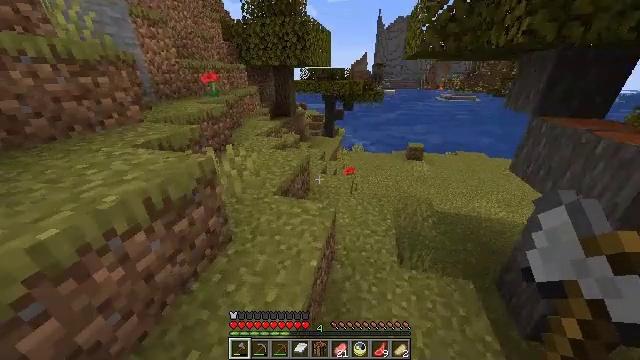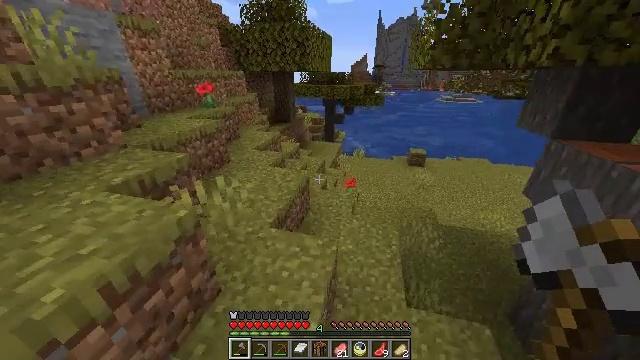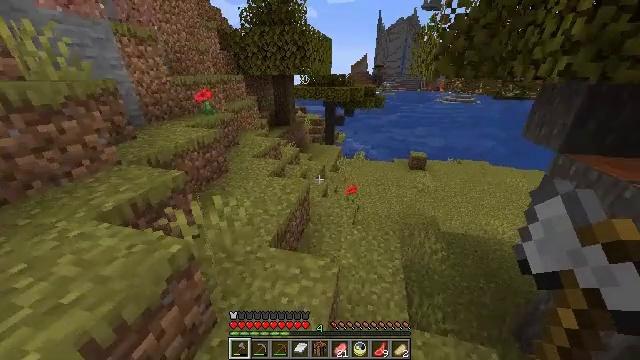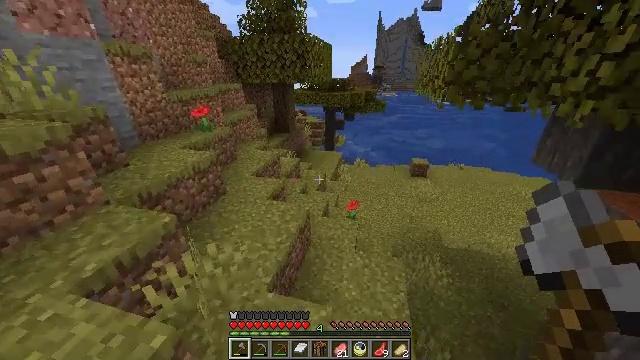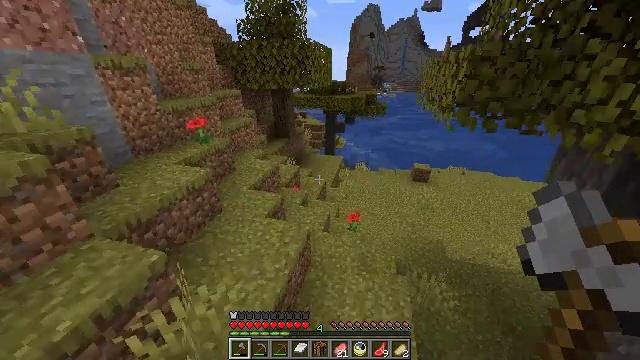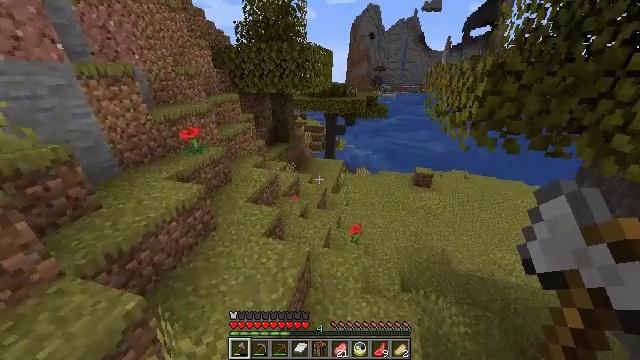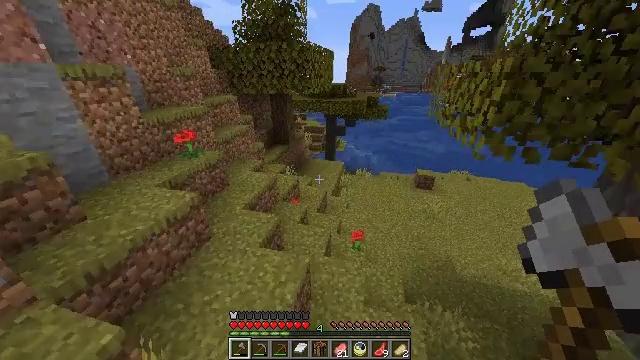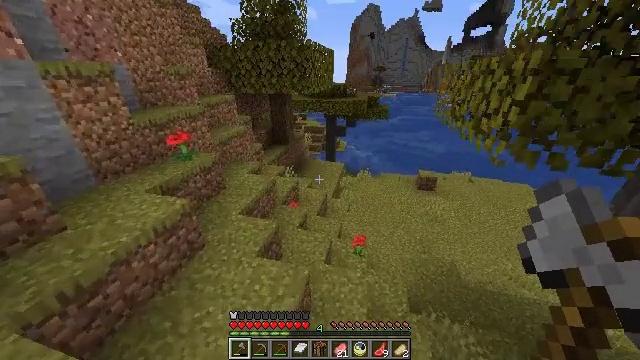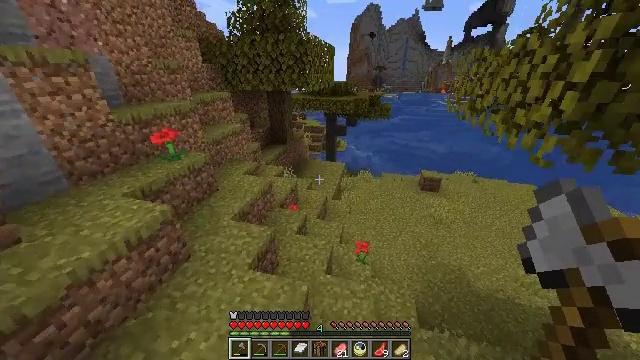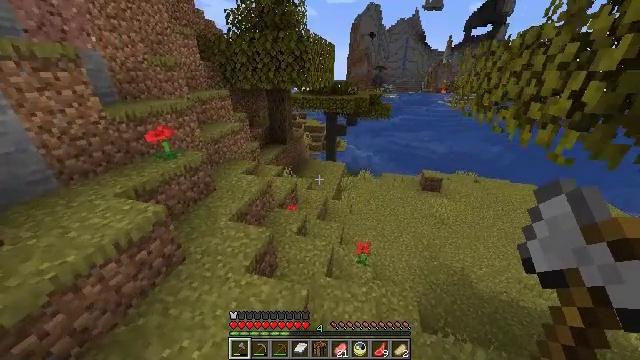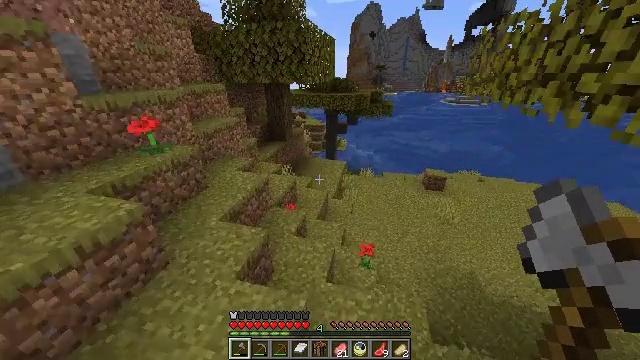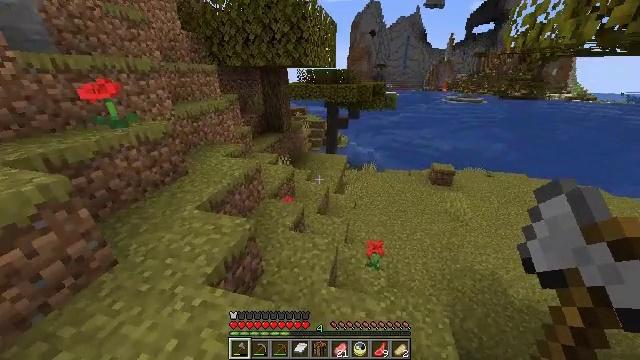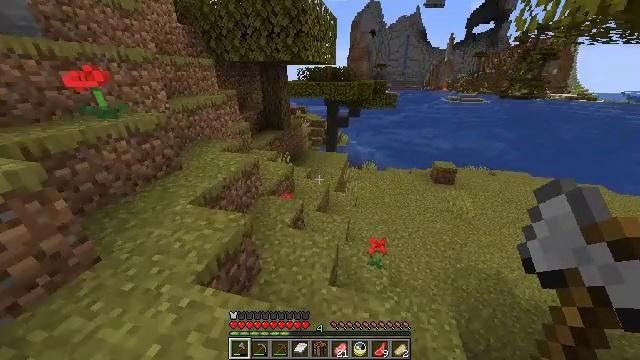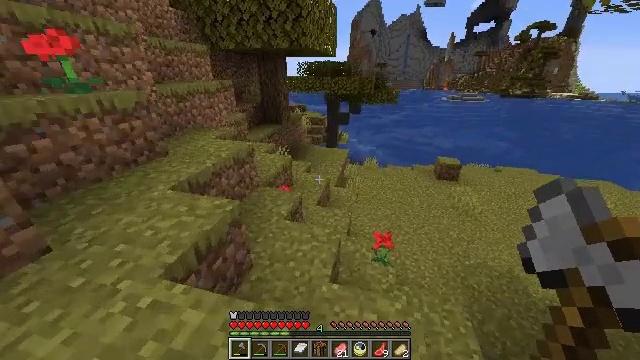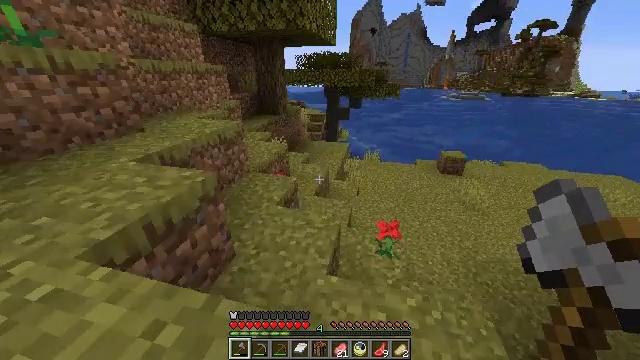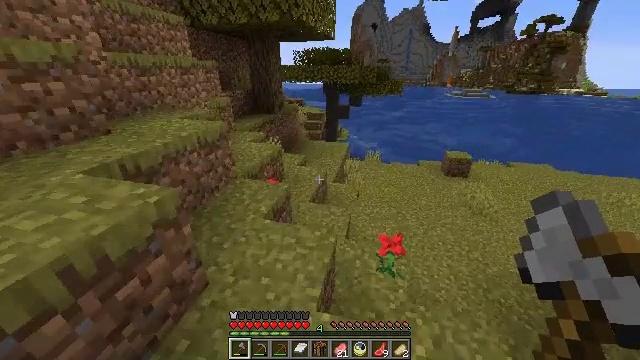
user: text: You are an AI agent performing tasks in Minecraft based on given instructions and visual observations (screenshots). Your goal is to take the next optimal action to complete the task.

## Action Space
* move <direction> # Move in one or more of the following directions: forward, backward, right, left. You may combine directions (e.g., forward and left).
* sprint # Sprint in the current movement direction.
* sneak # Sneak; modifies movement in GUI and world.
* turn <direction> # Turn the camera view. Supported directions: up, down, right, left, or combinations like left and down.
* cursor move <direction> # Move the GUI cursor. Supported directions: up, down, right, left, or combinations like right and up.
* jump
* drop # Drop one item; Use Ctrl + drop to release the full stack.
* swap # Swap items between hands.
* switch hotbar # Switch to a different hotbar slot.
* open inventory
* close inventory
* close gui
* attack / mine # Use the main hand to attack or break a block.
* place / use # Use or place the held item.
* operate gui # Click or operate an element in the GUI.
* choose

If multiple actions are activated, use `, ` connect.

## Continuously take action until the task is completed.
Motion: motion action
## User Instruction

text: Mine the bookshelf to gather resources.
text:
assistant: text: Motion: move forward, sprint, jump
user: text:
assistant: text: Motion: move forward, sprint, jump
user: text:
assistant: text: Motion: move forward, sprint, jump
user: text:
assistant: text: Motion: move forward, sprint, jump
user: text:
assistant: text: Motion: move forward, sprint, jump
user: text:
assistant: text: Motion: move forward, sprint, jump
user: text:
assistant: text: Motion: move forward, sprint, jump
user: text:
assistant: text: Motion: move forward, sprint, jump
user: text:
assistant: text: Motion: move forward, sprint, jump
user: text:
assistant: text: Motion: move forward, sprint, jump
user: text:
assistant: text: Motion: move forward, sprint, jump
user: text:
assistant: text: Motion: move forward, sprint, jump
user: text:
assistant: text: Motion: move forward, sprint, jump
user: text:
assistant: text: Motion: move forward, sprint, jump
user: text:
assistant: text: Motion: move forward, sprint, jump
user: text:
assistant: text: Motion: move forward, sprint, jump
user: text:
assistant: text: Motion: move forward, sprint, jump
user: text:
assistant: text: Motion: move forward, sprint, jump
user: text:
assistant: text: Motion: move forward, sprint, jump
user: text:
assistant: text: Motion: move forward, sprint, jump
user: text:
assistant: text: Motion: move forward, sprint, jump
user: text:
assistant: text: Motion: move forward, sprint, jump
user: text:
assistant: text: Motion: move forward, sprint, jump
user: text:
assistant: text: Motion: move forward, sprint, jump
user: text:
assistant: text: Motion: move forward, sprint, jump
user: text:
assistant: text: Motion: move forward, sprint, jump
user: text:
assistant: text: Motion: move forward, sprint, jump
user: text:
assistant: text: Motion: move forward, sprint, jump
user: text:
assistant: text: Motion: move forward, sprint, jump
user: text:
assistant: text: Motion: move forward, sprint, jump